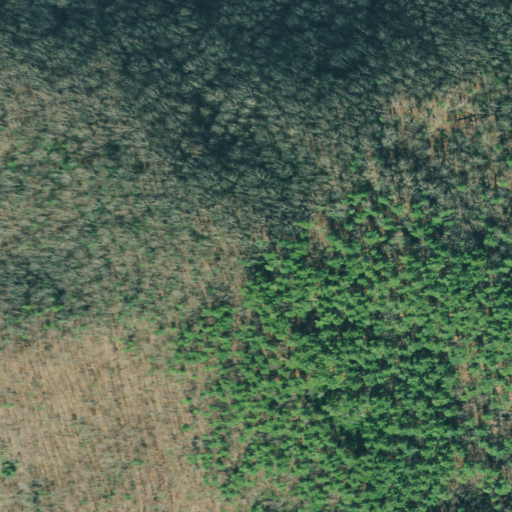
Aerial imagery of mountain in Georgia named Sharptop containing deciduous forest, mixed forest, and evergreen forest